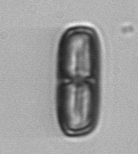
Label: Ephemera